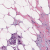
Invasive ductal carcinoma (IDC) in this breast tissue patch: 1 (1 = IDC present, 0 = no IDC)